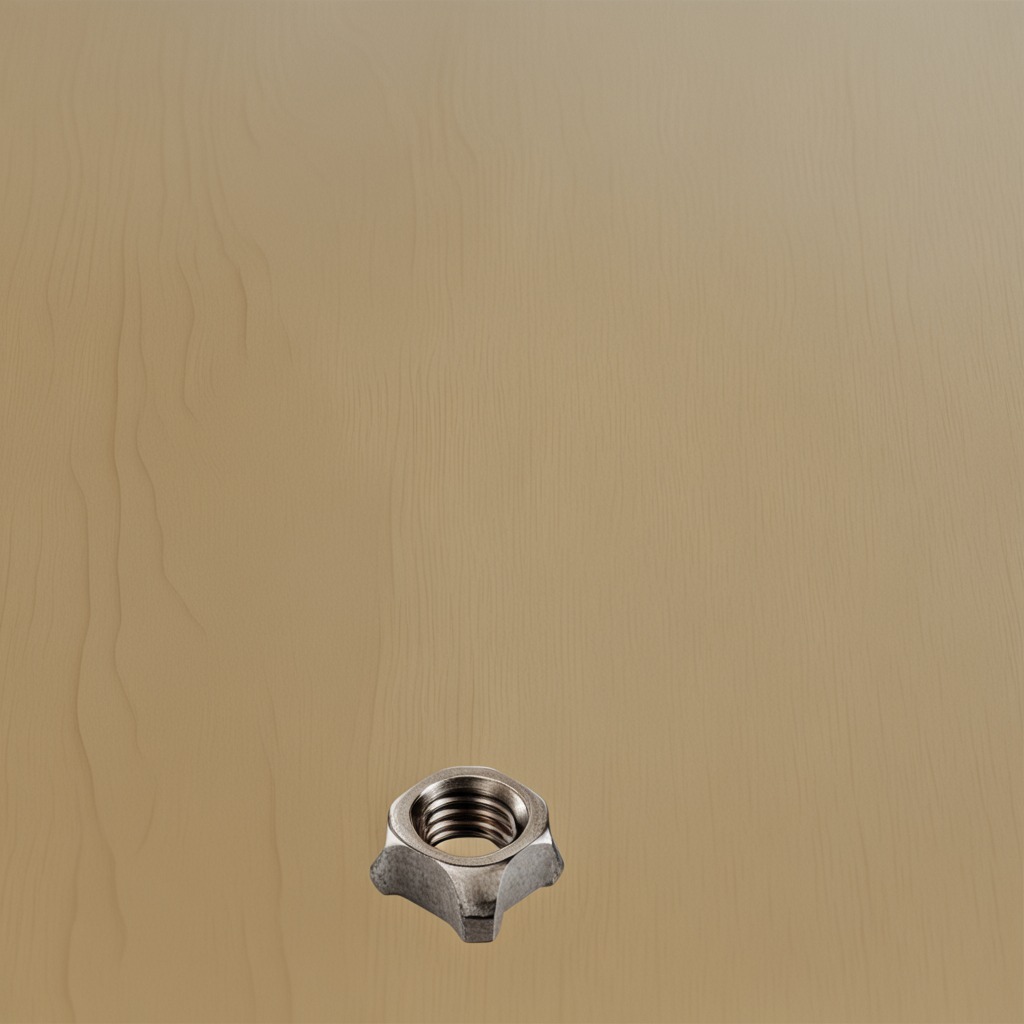
A metal nut is lying on the plywood surface in a paint workshop lit by afternoon window light.